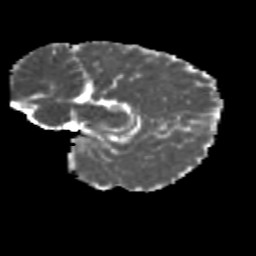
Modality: MD
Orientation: sagittal
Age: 14
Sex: female
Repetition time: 9.512 s
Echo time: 0.089 s